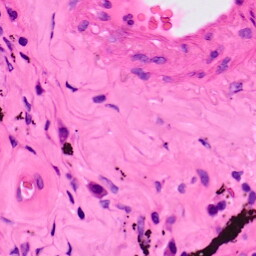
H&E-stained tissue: Lung